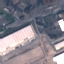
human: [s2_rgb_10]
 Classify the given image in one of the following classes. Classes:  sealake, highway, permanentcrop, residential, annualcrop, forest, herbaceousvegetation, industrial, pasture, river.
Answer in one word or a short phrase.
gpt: Industrial